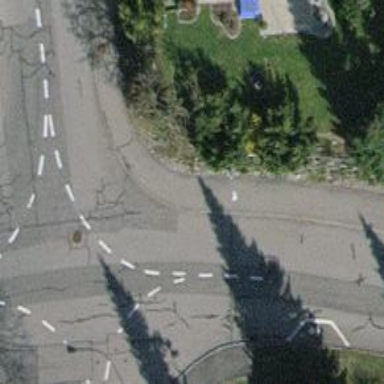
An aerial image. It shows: Kerb serving as barrier.